Question: I've been experimenting with making a HTML/CSS navigation bar with chevron-shaped list items. I've made my code available here: <URL>
Since my question is fairly specific, I'm offering up the code as public domain in the off chance that one of you CSS wizards will help me. :)
Now for my question. I've been trying to design the bar so that it scales properly, e.g. when someone modifies the font-size property of 'ul.chevronbar li' or when the user hits 'Control+' or 'Control-' in the browser.
I tried using two different CSS resets, both Eric Meyers Reset CSS 2.0 and YUI 3. However, in Firefox the scaling/zooming "mostly" works, and in Chrome it does not work (especially when zooming in). If possible, I'd like some advice on how to get this to work better in Chrome.
Here's an image illustrating the issue. Your help is greatly appreciated.

EDIT: this is what I ended up with eventually. Pardon the messy CSS. I'll get around to cleaning it up later.
<URL>
EDIT 2: Another person generously provided their solution to this problem here: <URL>
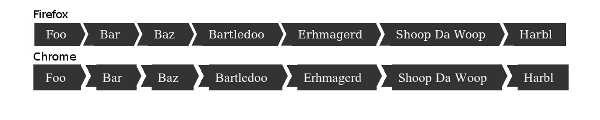
Answer: Effectively, the trick is how to make the height of the pointy parts match the height of the menu item it follows, thus avoiding the jagged look.
I am guessing that something like this causes the problem:
- - - -
It seems clear then that the fix is to simply hide the overflow as stated. The only change really necessary to the original is:
'''
ul.chevronbar {
...
overflow: hidden; /* Add this line */
}
'''
It would also need resizing to get closer to the original look, but works without that. Fixed height is not actually necessary.
This simplified example illustrates the arrow concept with highlighting for parts of the arrow:
'''
<head><style type="text/css">
ul {
background-color: lightgray;
font-size: xx-large;
overflow: hidden;
position: relative;
}
li {
display: inline-block;
background-color: gray;
margin-right: 1.5em;
}
li:after {
content: '';
border: 0.85em solid blue;
border-left-color: red;
border-right-color: red;
height: 0;
position: absolute;
top: -0.2em;
}
</style></head>
<body><ul>
<li>Lorem Ipsum</li> <li>Foobar</li>
</ul></body>
'''